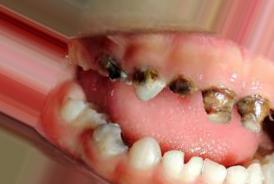
Condition: Caries